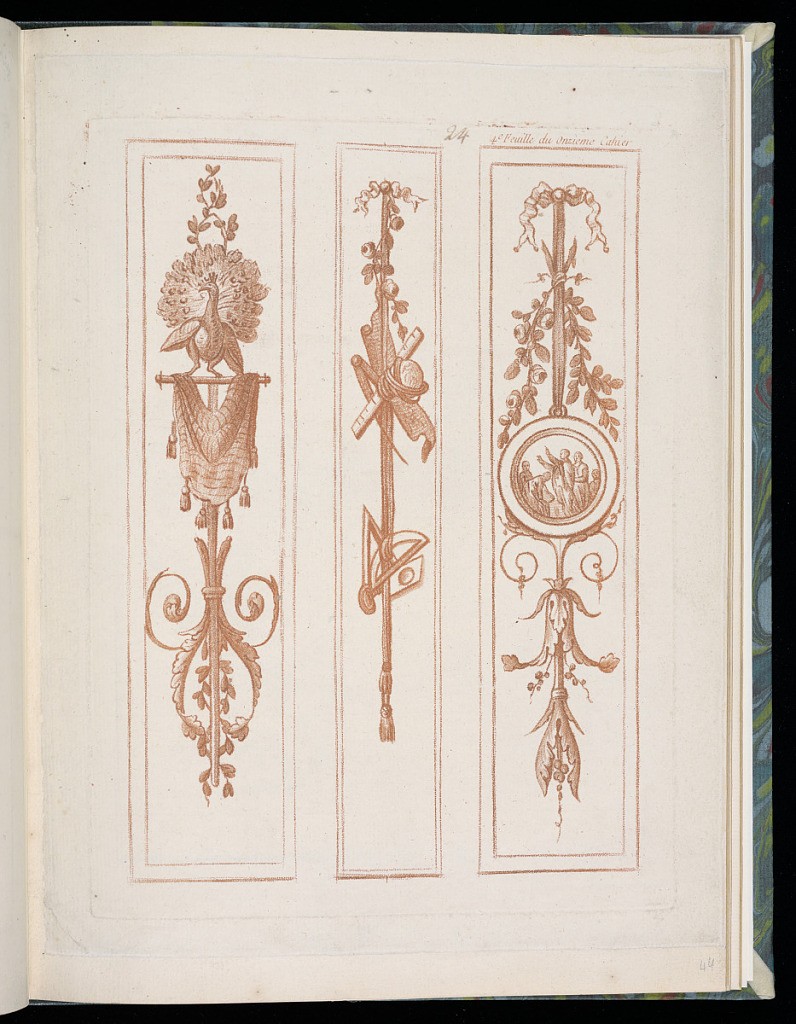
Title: Three Arabesque Panel Designs
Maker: Jean-Baptiste Huet, French, 1745 – 1811
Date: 1776–89
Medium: Crayon manner etching in red ink on paper
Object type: Print
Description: Three narrow vertical arabesque panel designs featuring a peacock, measuring devices, rulers, calipers, roundel with figures, foliate branches, flowers, ribbons, scrolling leaves (rinceaux), tassels, and fleurons. The plate is numbered.